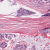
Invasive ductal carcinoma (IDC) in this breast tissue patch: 1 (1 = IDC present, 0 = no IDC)